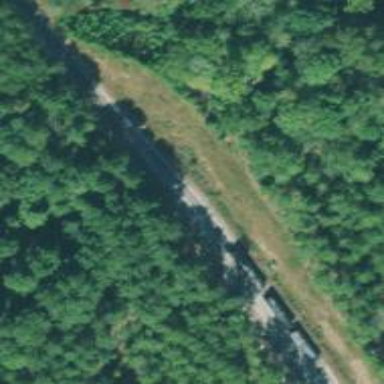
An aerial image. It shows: Railway spur service.